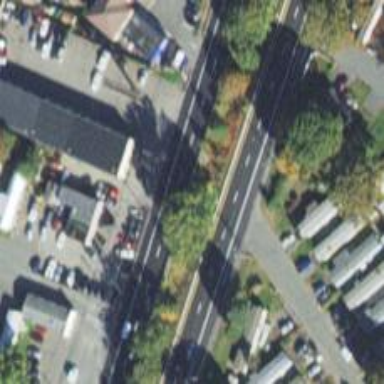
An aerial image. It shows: Asphalt trunk highway classified as expressway.